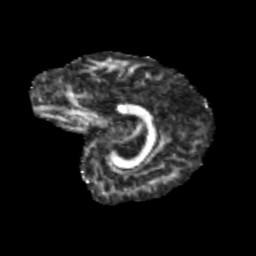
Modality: FA
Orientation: sagittal
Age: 9
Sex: male
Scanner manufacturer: siemens
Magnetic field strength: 3 T
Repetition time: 3.8 s
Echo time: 0.07 s